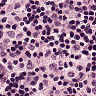
Metastatic tissue present: no